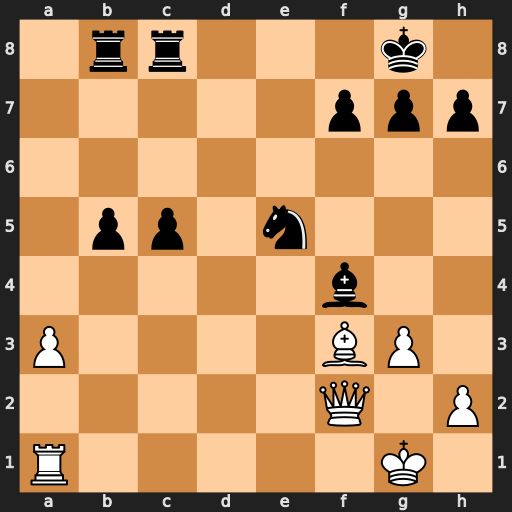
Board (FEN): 1rr3k1/5ppp/8/1pp1n3/5b2/P4BP1/5Q1P/R5K1
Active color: w
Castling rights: -
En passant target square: -
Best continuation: gxf4 Nxf3+ Qxf3